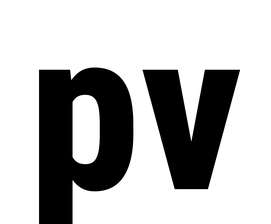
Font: Roboto_Condensed_ExtraBold